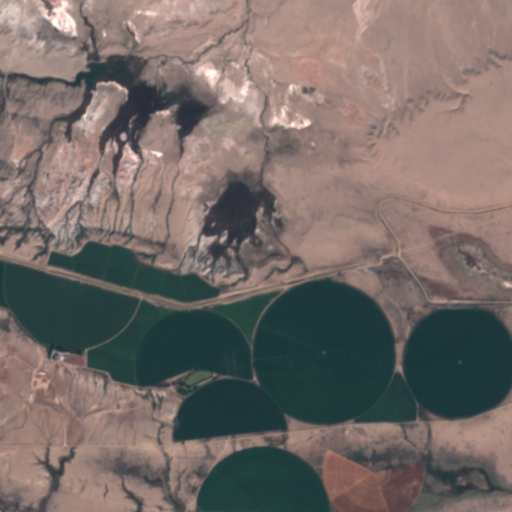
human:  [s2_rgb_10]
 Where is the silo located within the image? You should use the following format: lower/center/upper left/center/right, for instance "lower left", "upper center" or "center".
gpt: The silo is located in the lower left of the image.
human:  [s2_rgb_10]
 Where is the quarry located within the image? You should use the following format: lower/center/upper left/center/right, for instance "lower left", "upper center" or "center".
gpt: There is no quarry in the image.